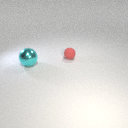
large cyan metal sphere to the left of small red rubber sphere